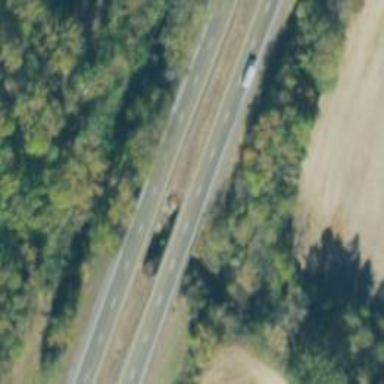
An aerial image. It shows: Asphalt bridge over trunk highway with dual carriageways.